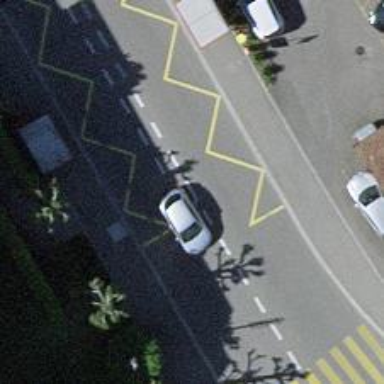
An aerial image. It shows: Public transport stop position.